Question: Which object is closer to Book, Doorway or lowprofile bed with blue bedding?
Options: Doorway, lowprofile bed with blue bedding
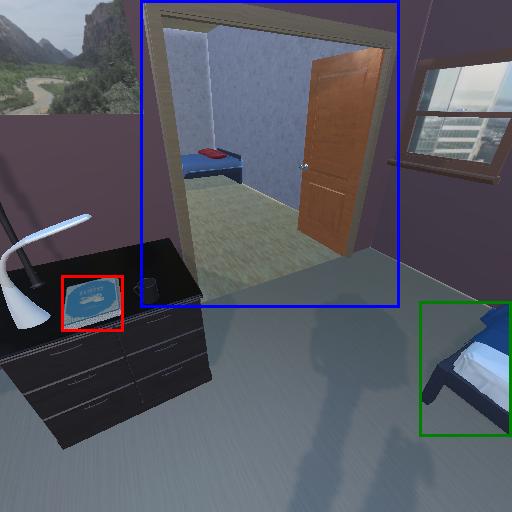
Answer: Doorway